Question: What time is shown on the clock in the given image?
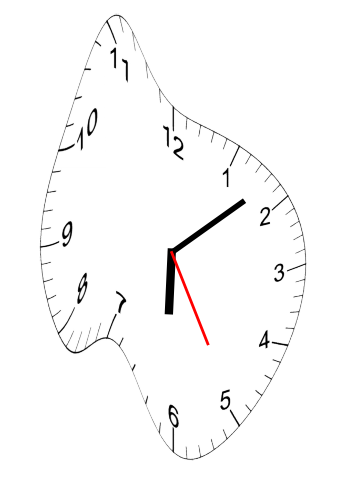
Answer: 06:08:25